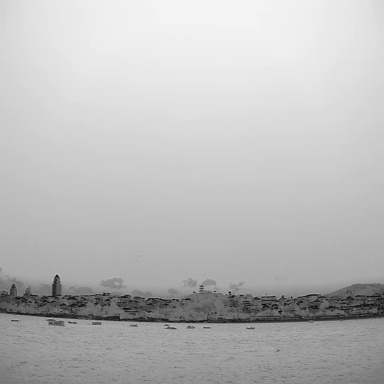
There are eight bulk_carriers in the infrared image.